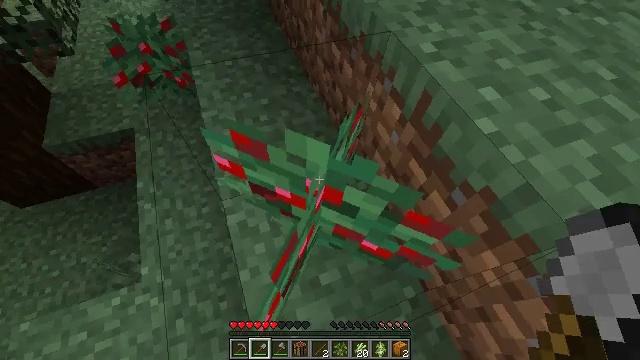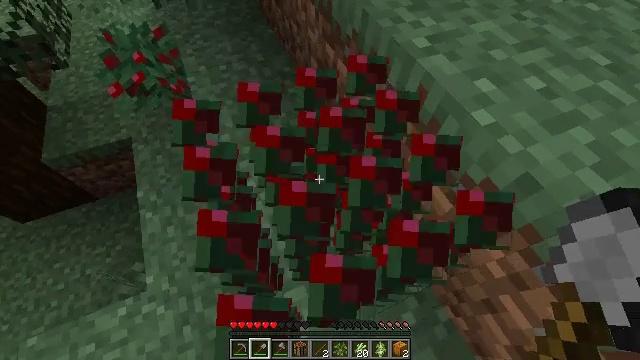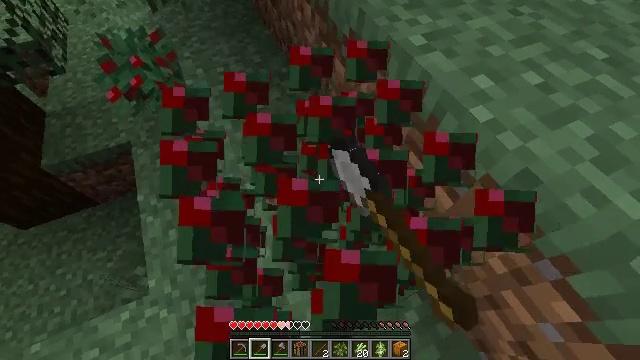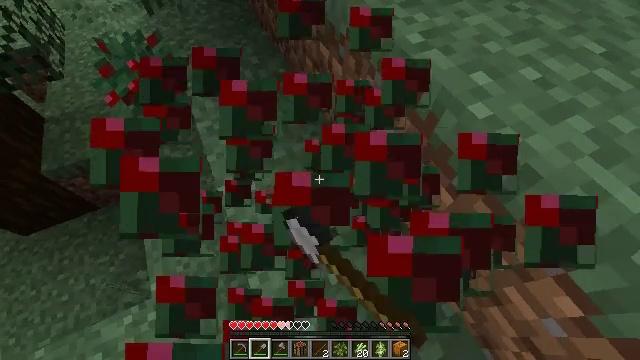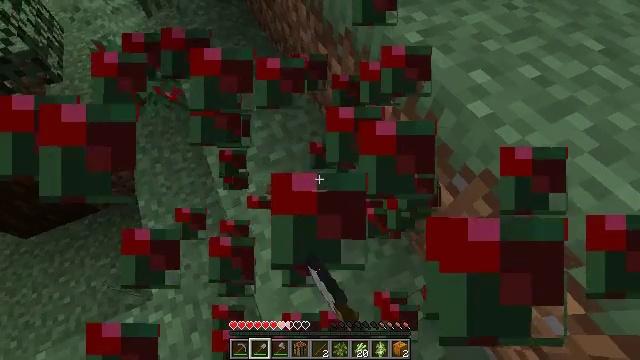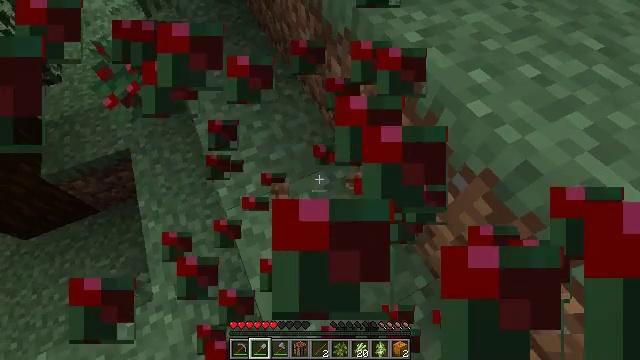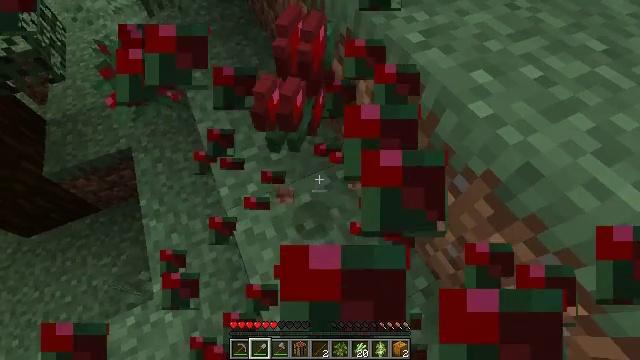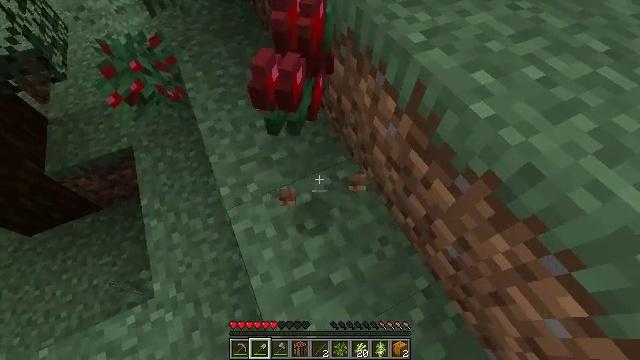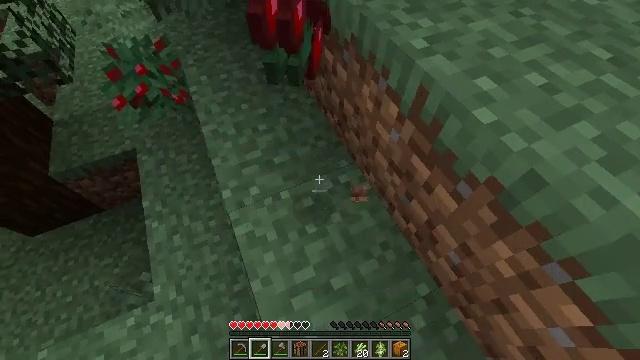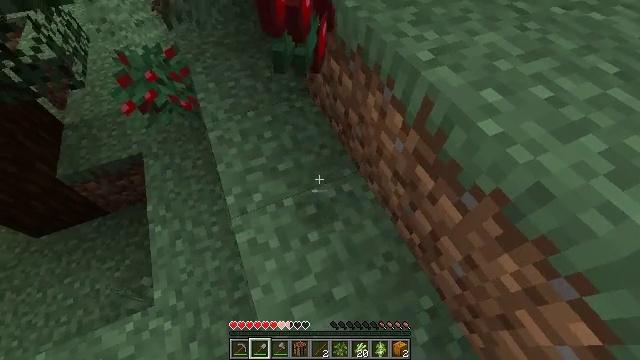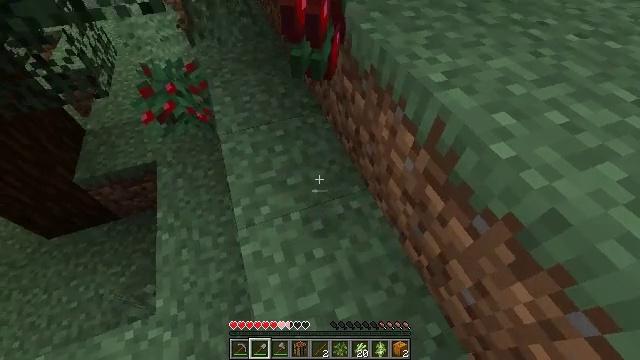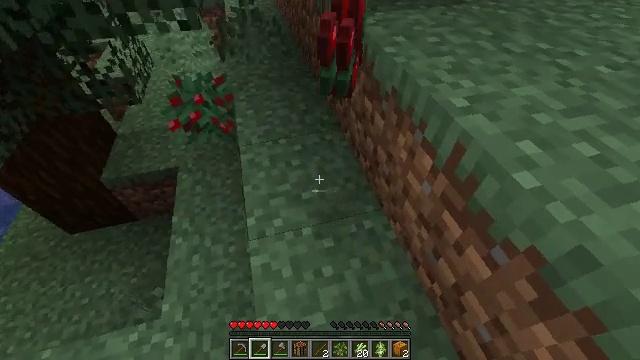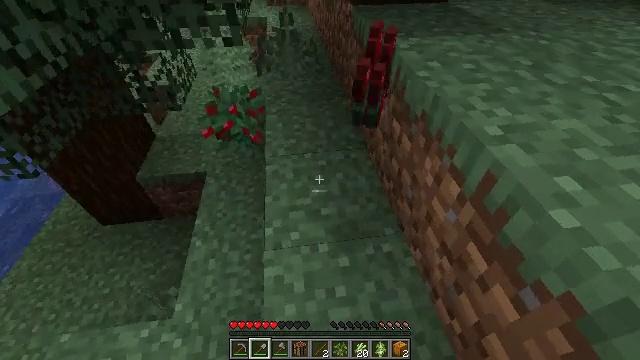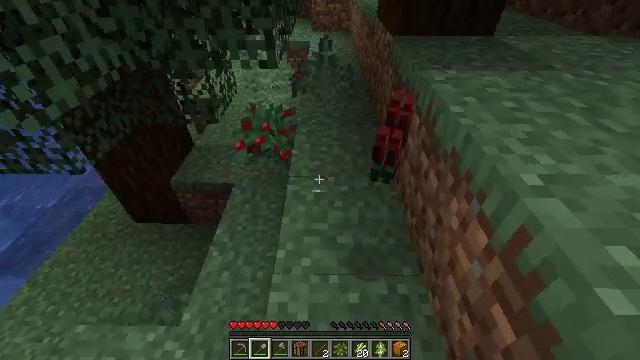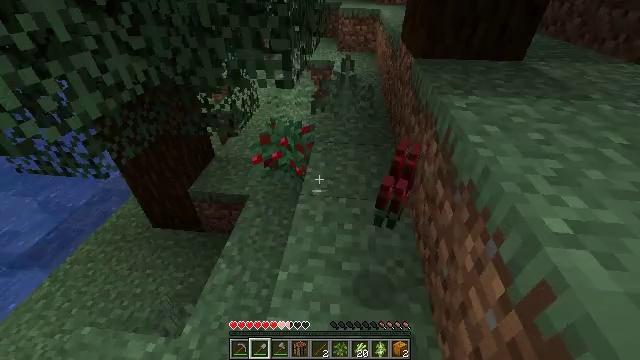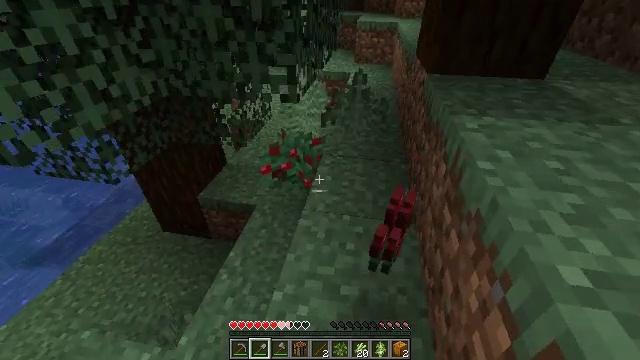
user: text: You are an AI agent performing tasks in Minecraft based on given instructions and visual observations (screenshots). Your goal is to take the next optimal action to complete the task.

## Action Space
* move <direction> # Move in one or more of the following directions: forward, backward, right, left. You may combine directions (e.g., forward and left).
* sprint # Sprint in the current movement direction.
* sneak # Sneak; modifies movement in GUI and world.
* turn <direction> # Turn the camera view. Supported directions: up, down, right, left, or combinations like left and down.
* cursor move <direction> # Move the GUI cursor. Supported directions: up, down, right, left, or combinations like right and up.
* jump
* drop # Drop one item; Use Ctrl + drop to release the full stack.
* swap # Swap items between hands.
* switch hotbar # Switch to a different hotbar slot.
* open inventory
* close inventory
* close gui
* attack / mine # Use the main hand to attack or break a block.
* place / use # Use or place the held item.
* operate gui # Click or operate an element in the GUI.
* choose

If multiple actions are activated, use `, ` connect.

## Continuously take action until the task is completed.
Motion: motion action
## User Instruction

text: Mine the sweet berry bush.
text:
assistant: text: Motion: attack / mine
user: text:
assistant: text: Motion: attack / mine
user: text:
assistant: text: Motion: attack / mine
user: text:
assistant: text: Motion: no_op
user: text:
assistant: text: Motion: no_op
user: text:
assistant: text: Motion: no_op
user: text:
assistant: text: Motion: no_op
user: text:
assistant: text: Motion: no_op
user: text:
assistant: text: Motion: turn left and up
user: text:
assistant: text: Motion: turn left and up
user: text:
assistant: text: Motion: turn left and up
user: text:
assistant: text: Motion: turn left and up
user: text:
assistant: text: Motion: move forward and move right, turn left and up
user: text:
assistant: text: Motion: move forward and move right, turn left and up
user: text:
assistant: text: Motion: move forward and move right, turn left and up
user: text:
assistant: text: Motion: move forward and move right, turn left
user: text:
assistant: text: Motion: move forward, turn left
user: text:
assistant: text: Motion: move forward, turn left
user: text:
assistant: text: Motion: no_op
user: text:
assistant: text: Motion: no_op
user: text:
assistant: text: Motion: attack / mine
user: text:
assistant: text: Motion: attack / mine
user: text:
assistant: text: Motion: attack / mine
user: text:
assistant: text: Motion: move forward
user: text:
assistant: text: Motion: move forward
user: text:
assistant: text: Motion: no_op